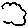
Label: cloud